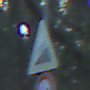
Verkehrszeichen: Steigung10
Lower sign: Ueberholverbot
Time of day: MorningAfternoon
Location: Outdoor (Nature)
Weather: Clear
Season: NotSpecified
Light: Natural